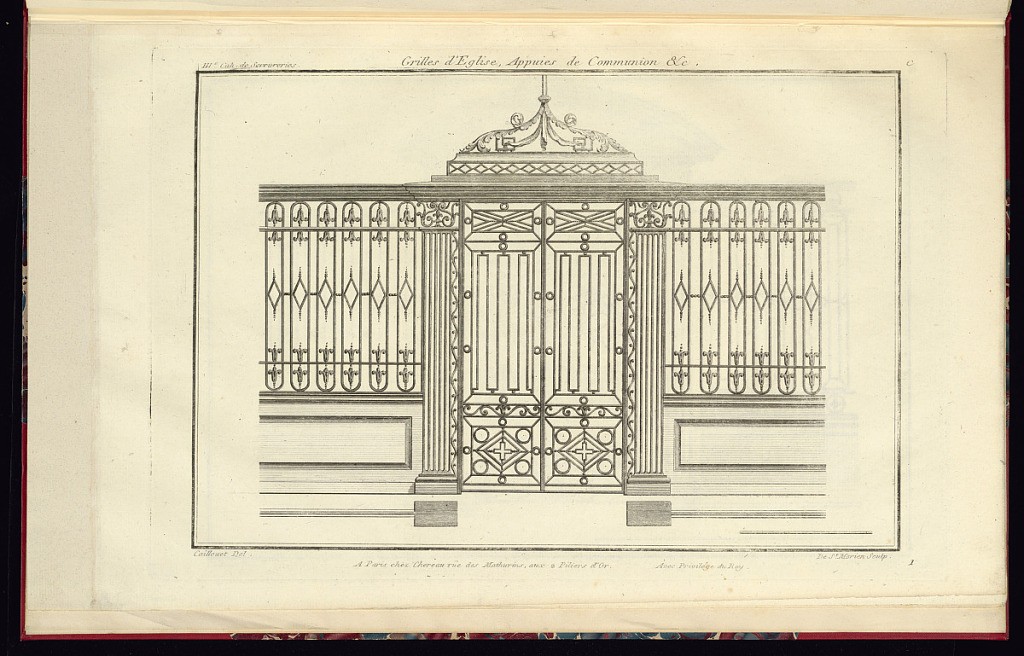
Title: Title Page and Gate Design
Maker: Caillouet, French, mid-18th century
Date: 1775–87
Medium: Engraving and etching on paper
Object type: Print
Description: Title page and wrought-iron gate design for a church. The design features central double doors decorated with geometric and scrolling bands, beads, and scrolling leaves (fleurons). The plate is titled, signed, and numbered.